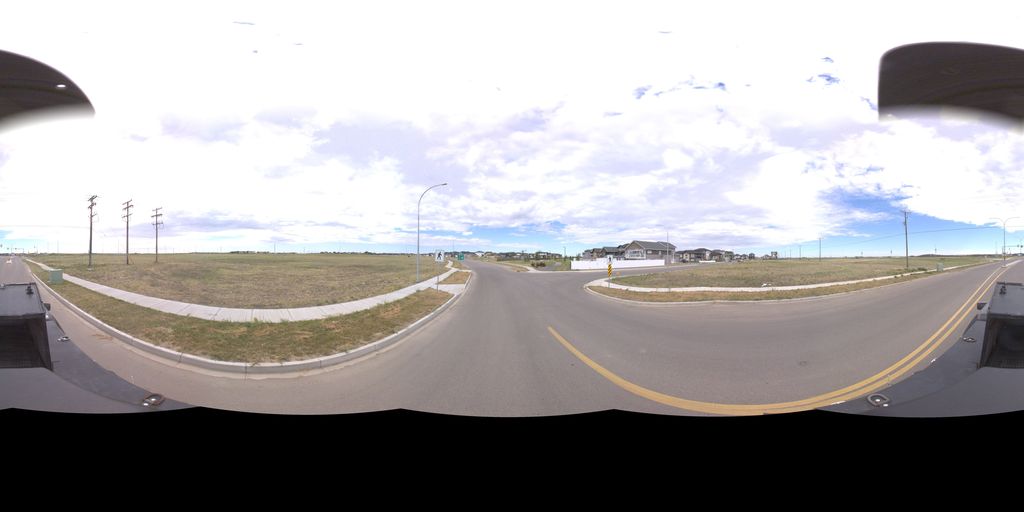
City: saskatoon